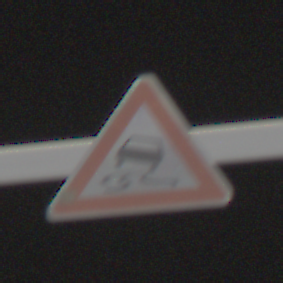
Verkehrszeichen: SchleuderOderRutschgefahr
Umgebung: Outdoor, Suburban
Tageszeit: MorningAfternoon
Wetter: Clear
Licht: Natural
Jahreszeit: NotSpecified
Kontrast: HighContrast